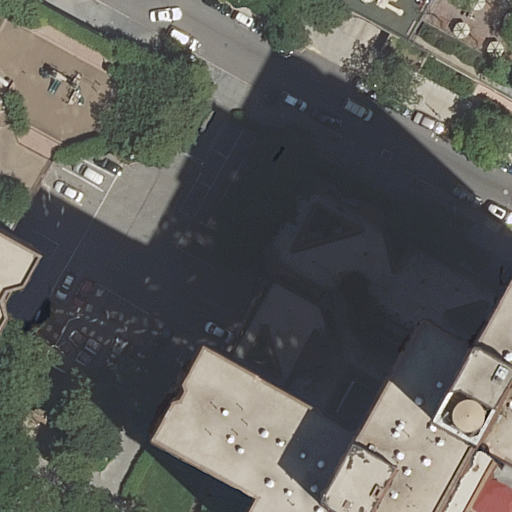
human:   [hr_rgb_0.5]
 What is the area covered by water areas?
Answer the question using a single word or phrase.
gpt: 0m2

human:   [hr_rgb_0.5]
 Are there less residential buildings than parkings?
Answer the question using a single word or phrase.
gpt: no

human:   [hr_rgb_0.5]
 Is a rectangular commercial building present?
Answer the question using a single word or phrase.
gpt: no

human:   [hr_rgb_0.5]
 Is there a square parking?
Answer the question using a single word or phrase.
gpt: no

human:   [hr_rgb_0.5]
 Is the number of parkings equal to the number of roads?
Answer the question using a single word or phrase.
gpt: no

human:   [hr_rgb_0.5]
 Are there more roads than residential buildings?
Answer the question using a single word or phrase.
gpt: yes

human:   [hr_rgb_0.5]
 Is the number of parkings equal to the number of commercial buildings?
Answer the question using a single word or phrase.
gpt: no

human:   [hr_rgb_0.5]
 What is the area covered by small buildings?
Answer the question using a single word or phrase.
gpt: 0m2

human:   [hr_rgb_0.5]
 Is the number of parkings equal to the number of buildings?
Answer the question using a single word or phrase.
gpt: no

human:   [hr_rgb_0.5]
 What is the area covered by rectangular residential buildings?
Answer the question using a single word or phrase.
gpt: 0m2

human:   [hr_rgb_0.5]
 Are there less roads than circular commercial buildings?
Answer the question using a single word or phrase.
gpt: no

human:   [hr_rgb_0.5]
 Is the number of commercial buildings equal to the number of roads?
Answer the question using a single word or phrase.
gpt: no

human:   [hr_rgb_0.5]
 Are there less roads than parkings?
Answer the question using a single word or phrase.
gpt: no

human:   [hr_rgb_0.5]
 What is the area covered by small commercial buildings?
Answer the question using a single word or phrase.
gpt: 0m2

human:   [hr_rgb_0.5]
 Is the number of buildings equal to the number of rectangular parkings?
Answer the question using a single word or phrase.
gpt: no

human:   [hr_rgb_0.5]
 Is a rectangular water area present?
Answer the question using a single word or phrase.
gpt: no

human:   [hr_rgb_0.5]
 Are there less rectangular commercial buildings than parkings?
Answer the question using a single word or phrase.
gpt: yes

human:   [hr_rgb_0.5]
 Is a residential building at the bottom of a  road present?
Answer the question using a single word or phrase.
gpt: yes

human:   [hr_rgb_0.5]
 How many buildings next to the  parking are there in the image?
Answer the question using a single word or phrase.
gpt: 4

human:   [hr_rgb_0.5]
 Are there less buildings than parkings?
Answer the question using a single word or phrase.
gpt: no

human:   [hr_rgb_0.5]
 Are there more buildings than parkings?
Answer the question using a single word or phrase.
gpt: yes

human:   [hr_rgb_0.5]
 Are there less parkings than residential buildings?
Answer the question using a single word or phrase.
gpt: yes

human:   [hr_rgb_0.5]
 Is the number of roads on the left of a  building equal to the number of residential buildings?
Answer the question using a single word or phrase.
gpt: no

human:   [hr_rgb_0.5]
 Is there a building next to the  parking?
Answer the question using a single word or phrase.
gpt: yes

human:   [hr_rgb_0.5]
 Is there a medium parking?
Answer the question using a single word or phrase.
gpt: no

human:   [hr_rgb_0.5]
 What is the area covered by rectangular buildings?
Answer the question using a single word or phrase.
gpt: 0m2

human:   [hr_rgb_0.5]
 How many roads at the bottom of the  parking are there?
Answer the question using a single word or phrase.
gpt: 3

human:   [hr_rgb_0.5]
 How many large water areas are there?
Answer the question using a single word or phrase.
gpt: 0

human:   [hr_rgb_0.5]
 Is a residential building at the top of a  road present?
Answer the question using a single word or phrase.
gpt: yes

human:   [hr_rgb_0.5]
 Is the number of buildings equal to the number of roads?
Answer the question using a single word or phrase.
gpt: no

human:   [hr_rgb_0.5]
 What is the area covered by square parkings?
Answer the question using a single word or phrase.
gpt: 0m2

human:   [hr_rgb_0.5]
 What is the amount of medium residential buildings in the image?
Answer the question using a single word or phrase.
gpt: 1

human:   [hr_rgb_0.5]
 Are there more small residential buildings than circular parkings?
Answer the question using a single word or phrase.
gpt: no

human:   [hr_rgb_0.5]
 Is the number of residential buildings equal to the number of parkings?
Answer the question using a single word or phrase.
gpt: no

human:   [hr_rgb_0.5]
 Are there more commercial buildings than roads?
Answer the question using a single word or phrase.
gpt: no

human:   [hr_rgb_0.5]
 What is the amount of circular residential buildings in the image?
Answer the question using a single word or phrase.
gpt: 0